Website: macys
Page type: newsletter-management
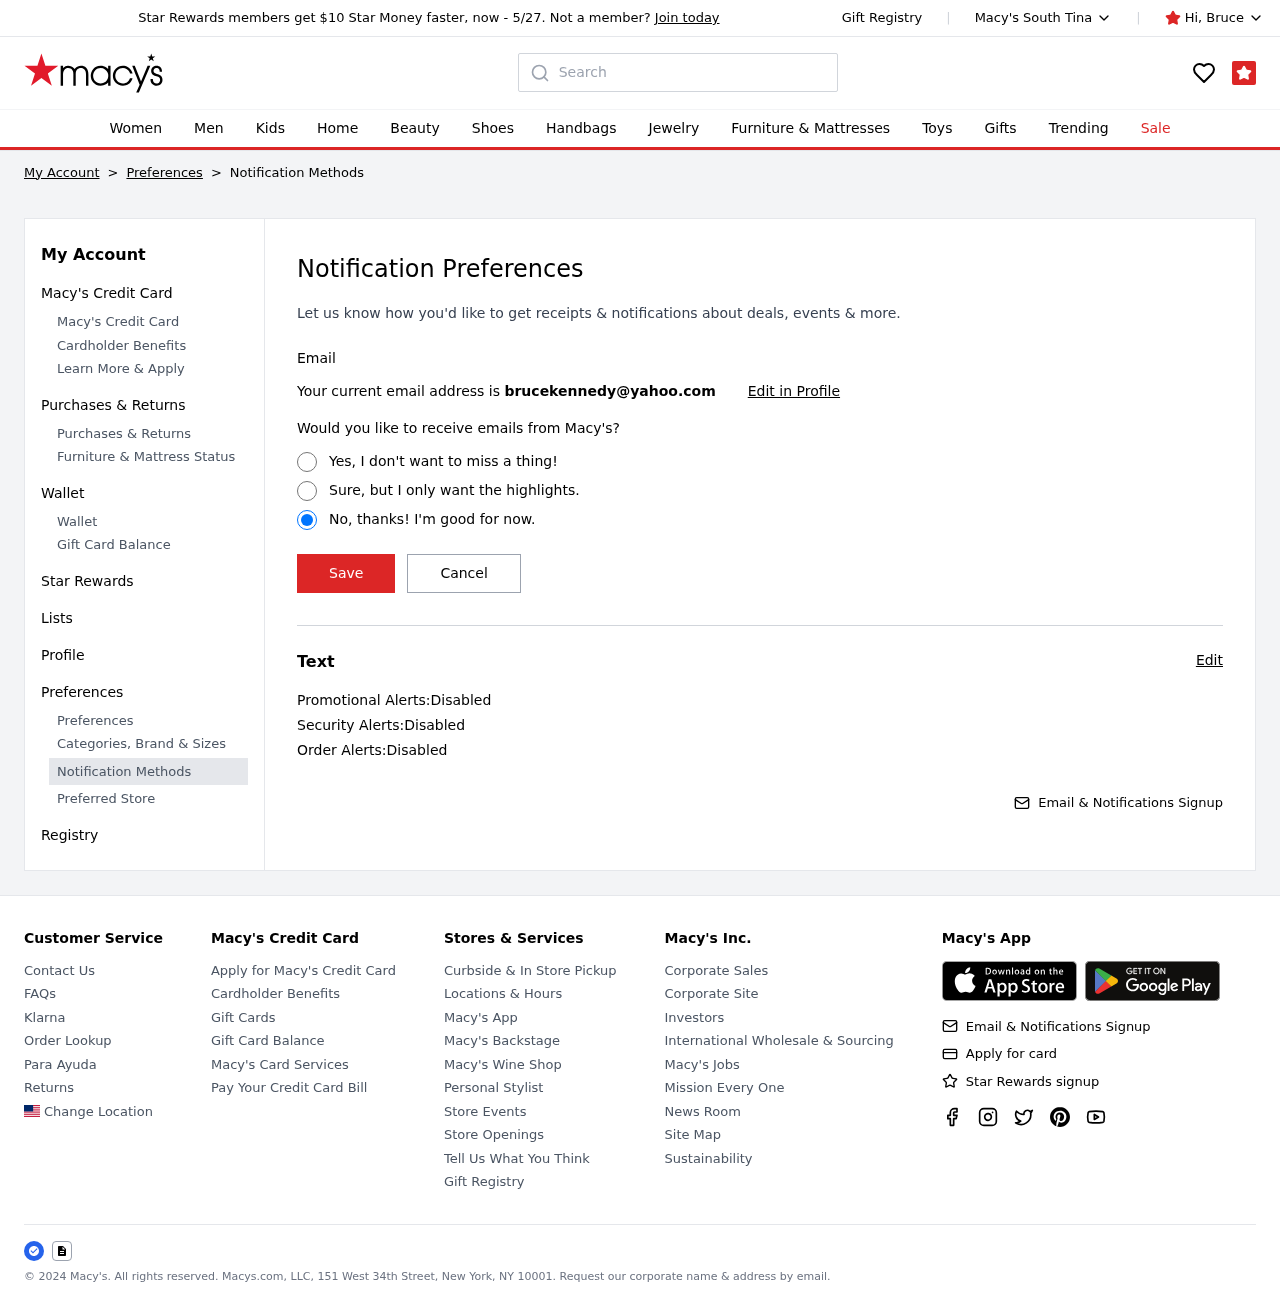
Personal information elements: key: PII_CITY
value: South Tina
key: PII_EMAIL
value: brucekennedy@yahoo.com
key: PII_FIRSTNAME
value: Bruce
Search elements: key: HEADER_SEARCH
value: Search